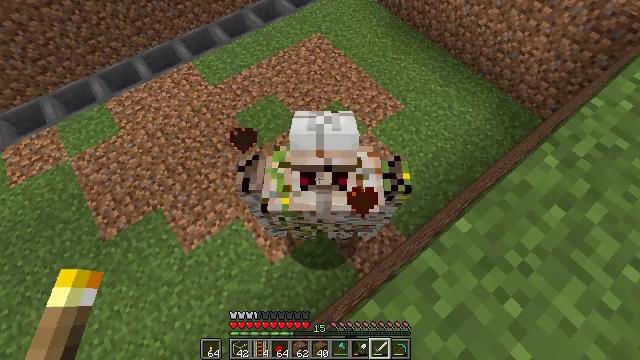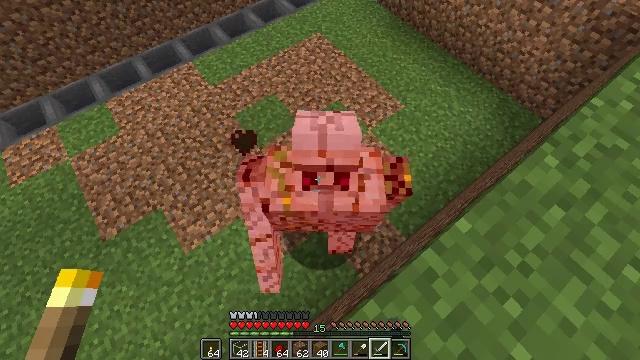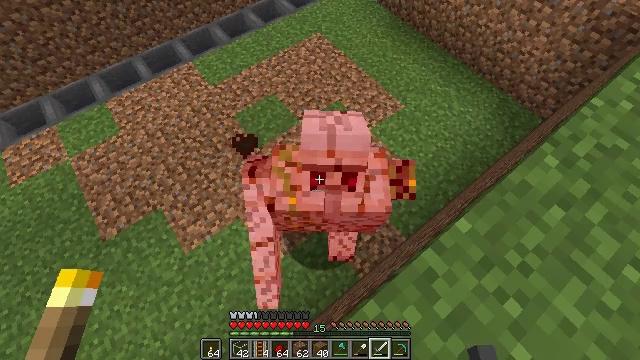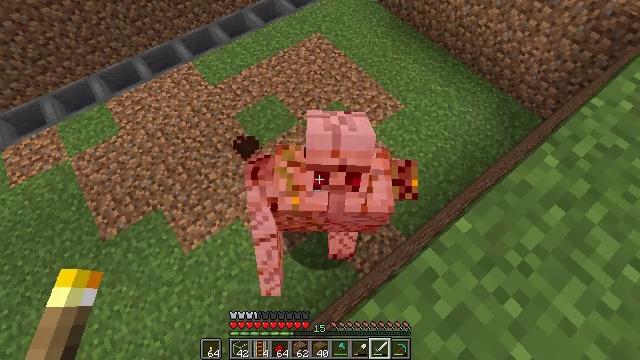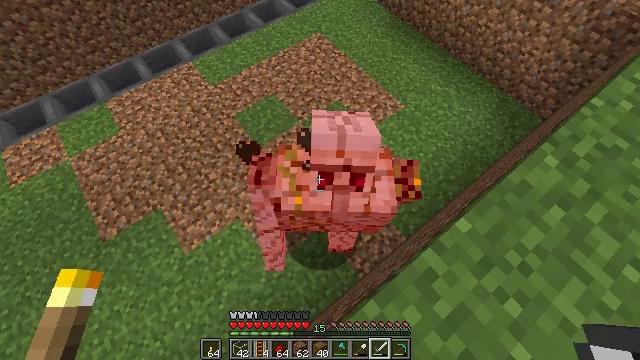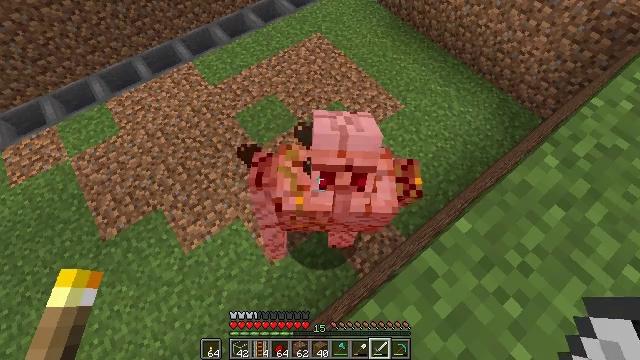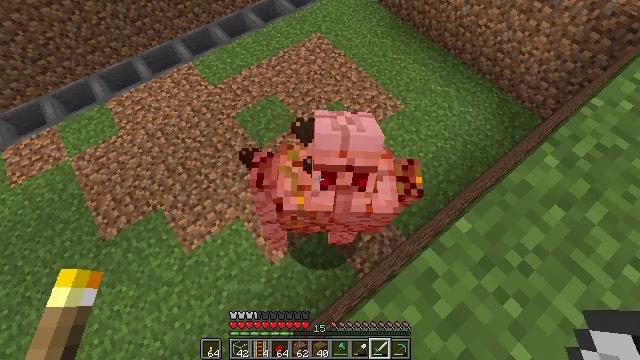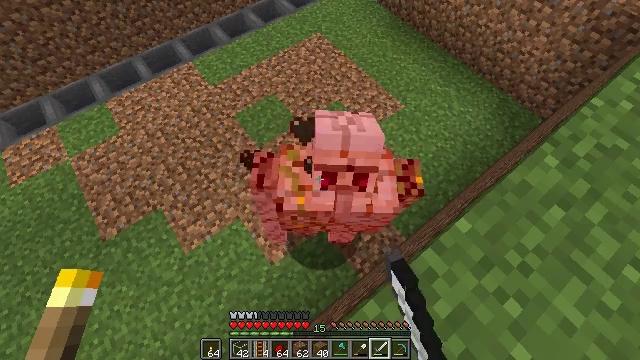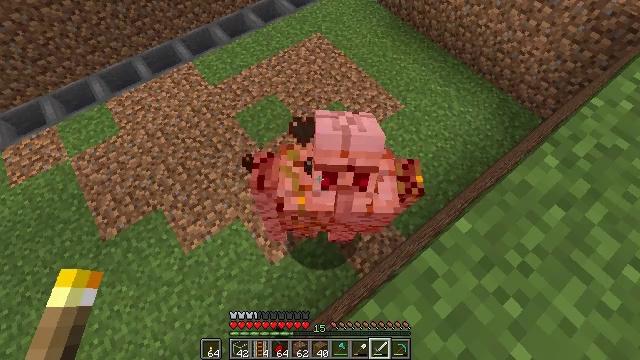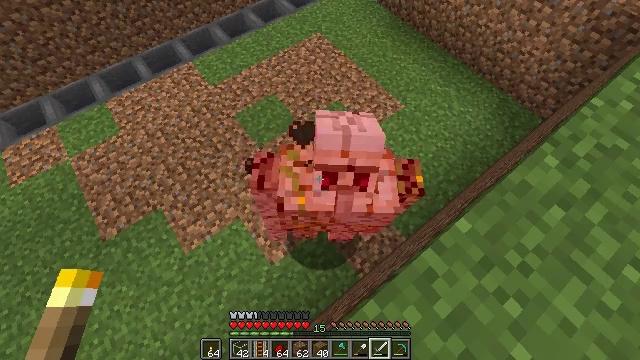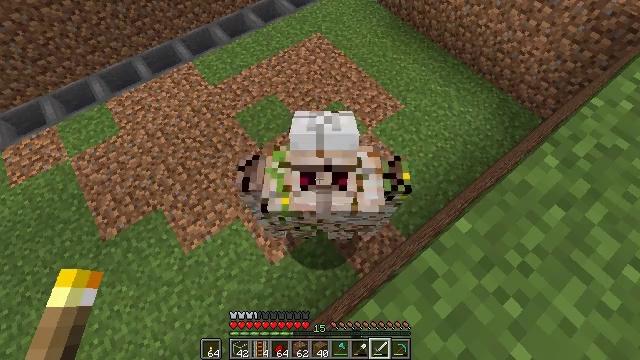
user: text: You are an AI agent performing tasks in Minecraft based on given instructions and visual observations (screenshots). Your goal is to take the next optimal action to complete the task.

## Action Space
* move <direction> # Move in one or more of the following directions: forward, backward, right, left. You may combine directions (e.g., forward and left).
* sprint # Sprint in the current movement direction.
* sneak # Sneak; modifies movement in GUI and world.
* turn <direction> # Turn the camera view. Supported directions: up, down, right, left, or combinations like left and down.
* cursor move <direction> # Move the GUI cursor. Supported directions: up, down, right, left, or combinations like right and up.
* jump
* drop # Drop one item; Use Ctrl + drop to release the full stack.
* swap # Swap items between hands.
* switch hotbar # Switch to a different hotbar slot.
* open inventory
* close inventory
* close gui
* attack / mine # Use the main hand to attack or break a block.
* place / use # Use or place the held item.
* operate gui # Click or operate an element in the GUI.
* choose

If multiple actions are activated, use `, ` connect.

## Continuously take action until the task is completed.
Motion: motion action
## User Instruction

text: Defeat the iron golem.
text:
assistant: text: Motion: sneak
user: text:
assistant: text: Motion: sneak
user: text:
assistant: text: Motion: sneak
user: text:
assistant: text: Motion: sneak
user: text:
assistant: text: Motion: sneak
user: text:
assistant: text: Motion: sneak, attack / mine
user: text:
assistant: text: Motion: sneak, attack / mine
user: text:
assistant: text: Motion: sneak, attack / mine
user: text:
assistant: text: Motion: sneak, attack / mine
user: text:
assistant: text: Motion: sneak, attack / mine
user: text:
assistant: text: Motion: sneak